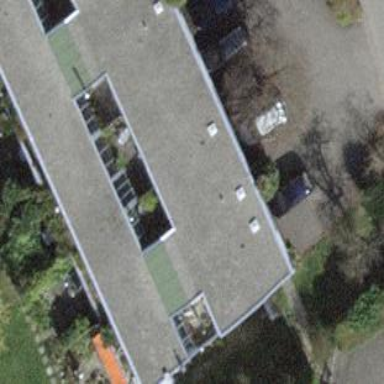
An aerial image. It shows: Simple and straightforward house.